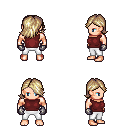
a pixel art fantasy rpg character, male body template, human, light skin, maroon sleeveless shirt, white pants, white blonde swoop hairstyle, metal gloves, four views (front, back, left, right), 2x2 character sprite sheet, small pixel art, hard edges, no anti-aliasing